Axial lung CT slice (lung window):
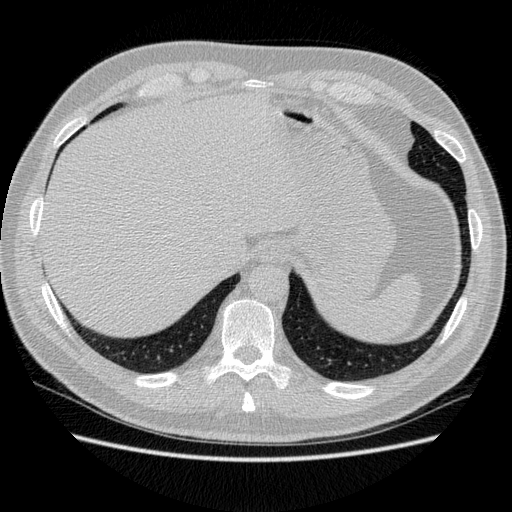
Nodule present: no